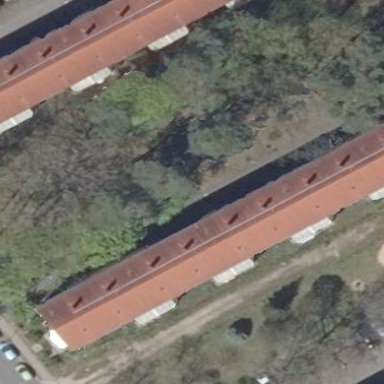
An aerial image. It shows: Gabled roof of red roof tiles covering apartment building.